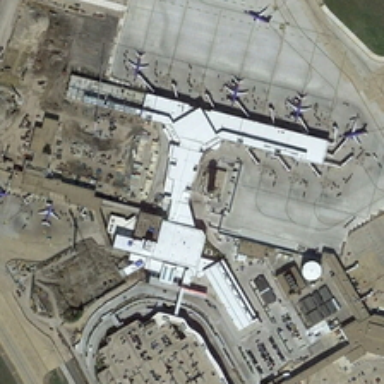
A large number of cars parked near the airport plains .